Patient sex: M
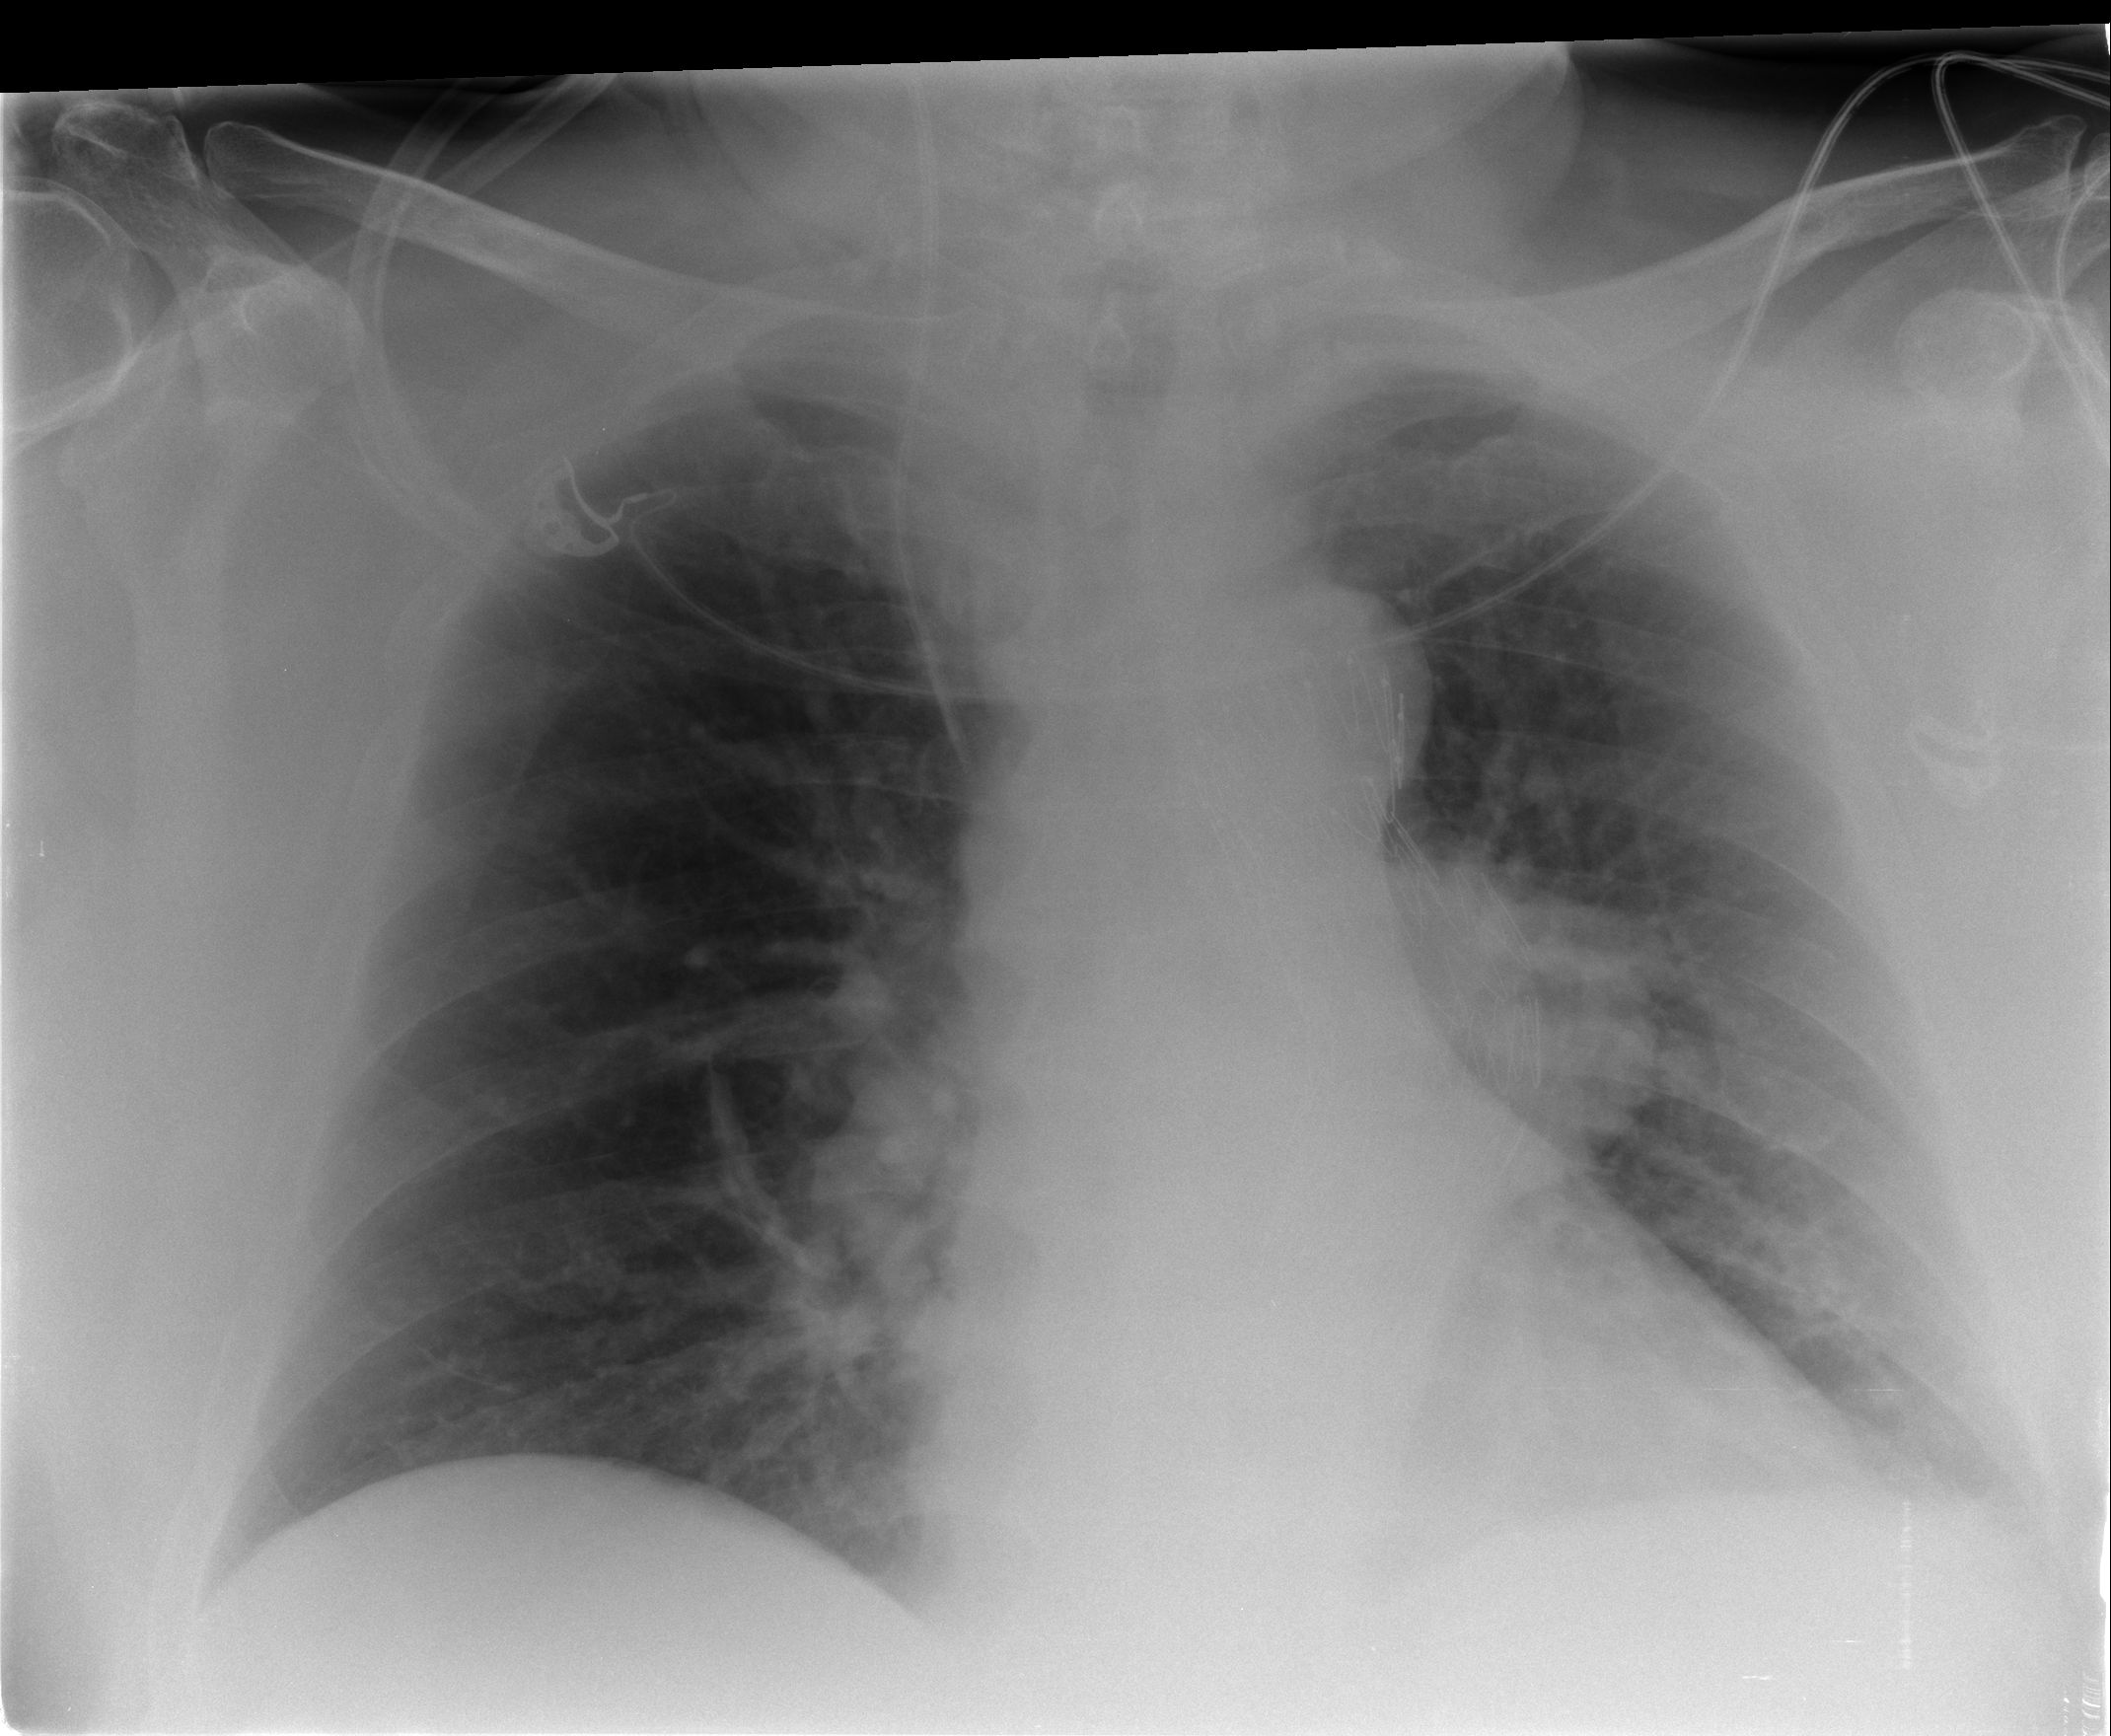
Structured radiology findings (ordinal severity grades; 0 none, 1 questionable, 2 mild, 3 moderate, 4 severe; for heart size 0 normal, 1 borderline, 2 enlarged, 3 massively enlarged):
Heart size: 0
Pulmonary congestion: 2
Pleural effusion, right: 0
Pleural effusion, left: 2
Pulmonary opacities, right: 0
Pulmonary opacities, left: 2
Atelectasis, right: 0
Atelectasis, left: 2